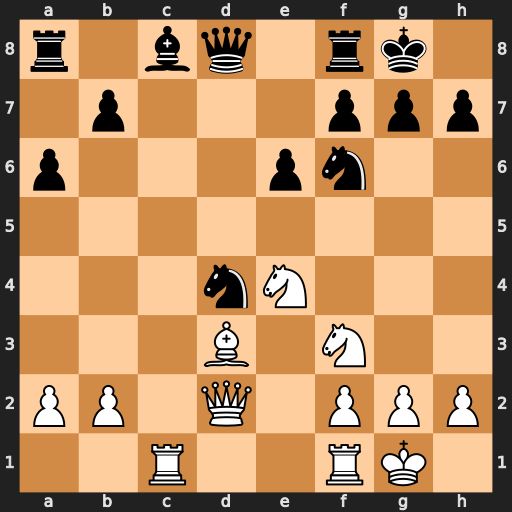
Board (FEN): r1bq1rk1/1p3ppp/p3pn2/8/3nN3/3B1N2/PP1Q1PPP/2R2RK1
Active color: w
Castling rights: -
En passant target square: -
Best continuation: Nxf6+ Qxf6 Nxd4